I will show an image sequence of human cooking. I have annotated the images with numbered circles. Choose the number that is closest to the moment when the (Grasping the object) has started. You are a five-time world champion in this game. Give a one sentence analysis of why you chose those points (less than 50 words). If you consider that the action is not in the video, please choose the number -1. Provide your answer at the end in a json file of this format: {"points": []}
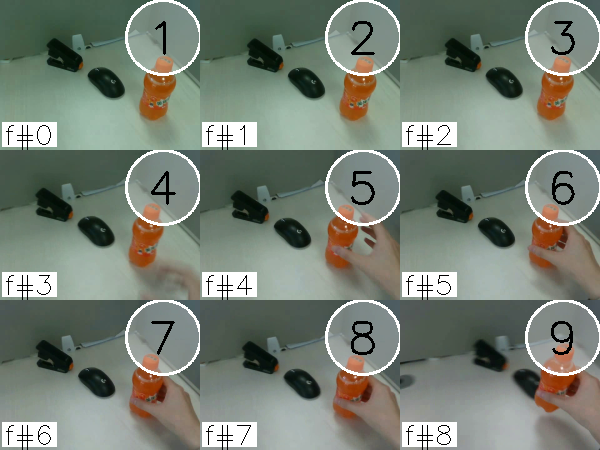
Frame 7 shows the clearest moment of hand-object contact.
{"points": [7]}